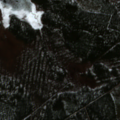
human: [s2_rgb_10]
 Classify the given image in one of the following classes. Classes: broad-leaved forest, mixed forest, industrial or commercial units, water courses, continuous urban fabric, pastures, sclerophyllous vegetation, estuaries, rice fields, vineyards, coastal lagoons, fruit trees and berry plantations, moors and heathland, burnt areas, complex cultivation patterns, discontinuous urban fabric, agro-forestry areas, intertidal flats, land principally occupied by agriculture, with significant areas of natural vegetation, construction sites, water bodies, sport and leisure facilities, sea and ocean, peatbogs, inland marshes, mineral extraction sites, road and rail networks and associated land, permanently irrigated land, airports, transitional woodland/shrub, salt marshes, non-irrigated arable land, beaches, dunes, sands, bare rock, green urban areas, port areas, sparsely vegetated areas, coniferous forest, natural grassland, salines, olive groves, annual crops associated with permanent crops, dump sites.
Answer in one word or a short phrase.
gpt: coniferous forest, water bodies